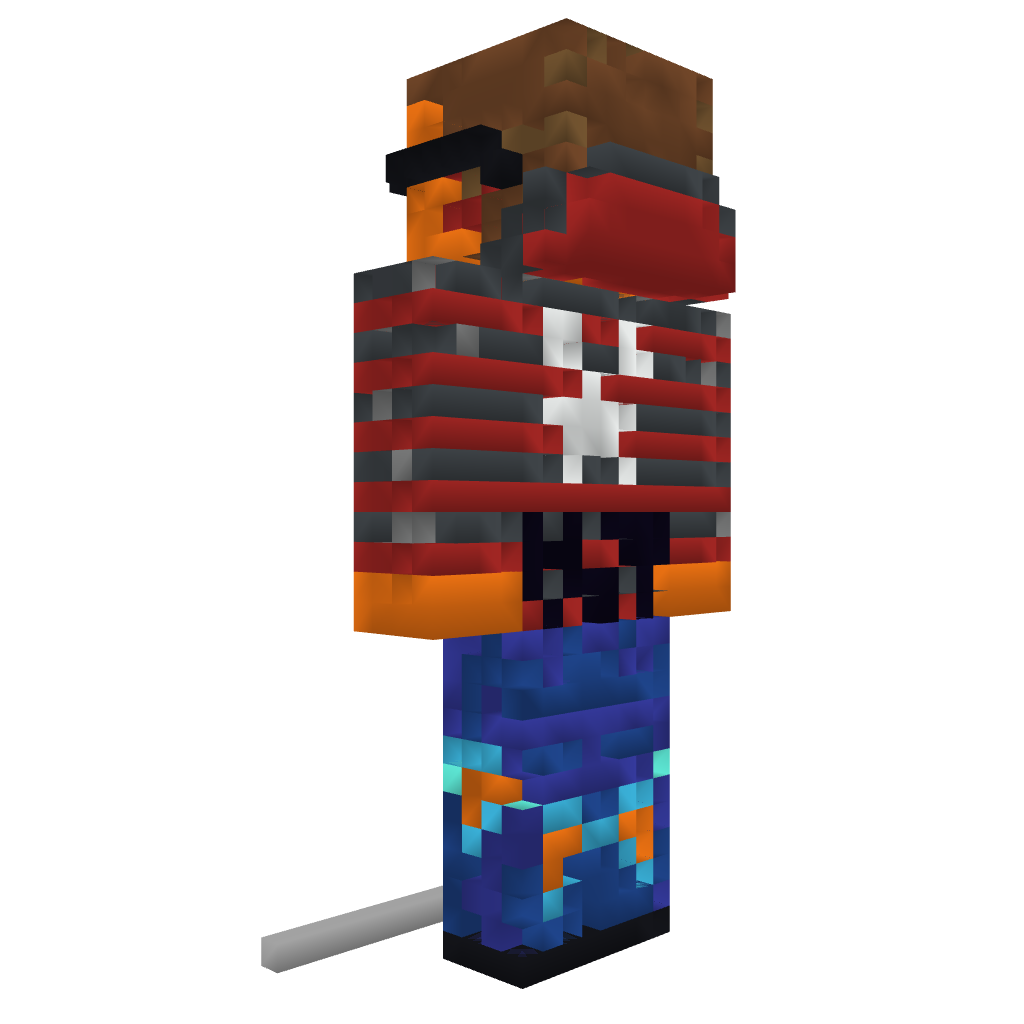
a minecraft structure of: Zelthum